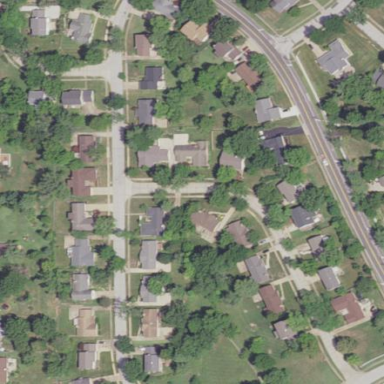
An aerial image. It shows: Residential area composed of single-family homes.